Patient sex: M
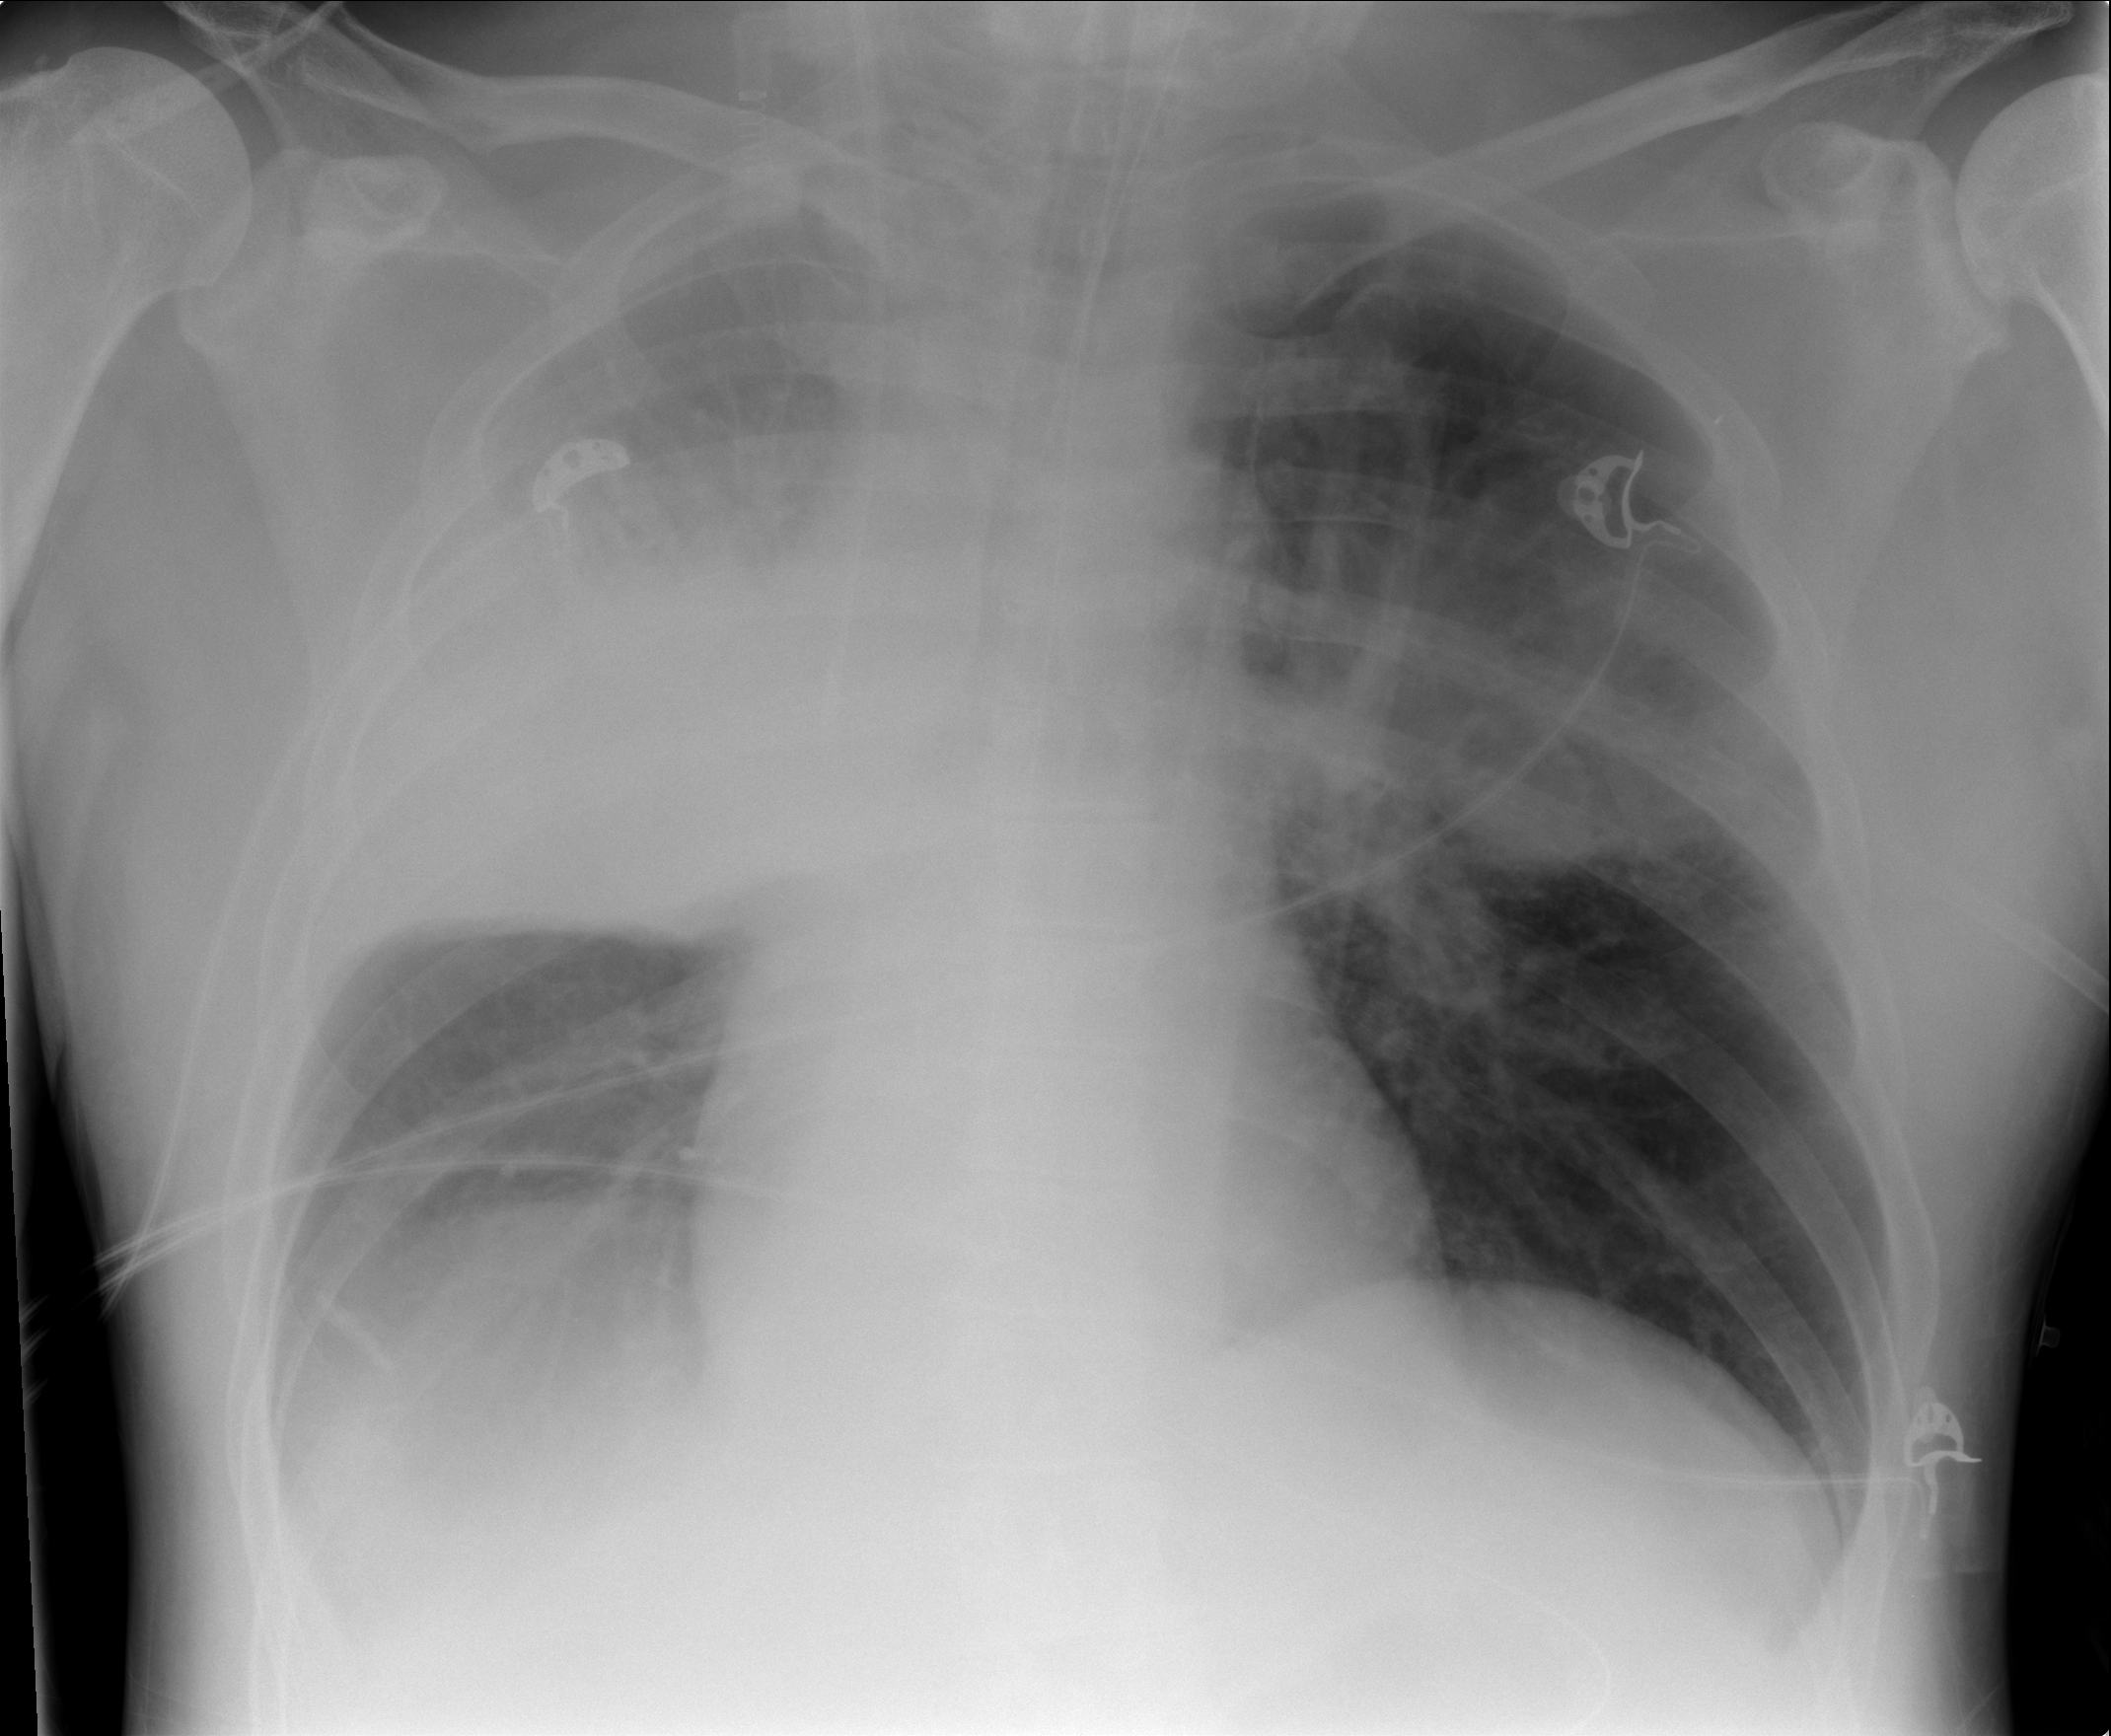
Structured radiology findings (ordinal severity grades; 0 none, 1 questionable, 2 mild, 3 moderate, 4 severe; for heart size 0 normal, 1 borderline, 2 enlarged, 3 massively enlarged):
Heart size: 0
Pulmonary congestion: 0
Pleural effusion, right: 3
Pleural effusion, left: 1
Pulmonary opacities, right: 0
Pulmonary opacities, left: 3
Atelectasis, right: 3
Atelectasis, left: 3